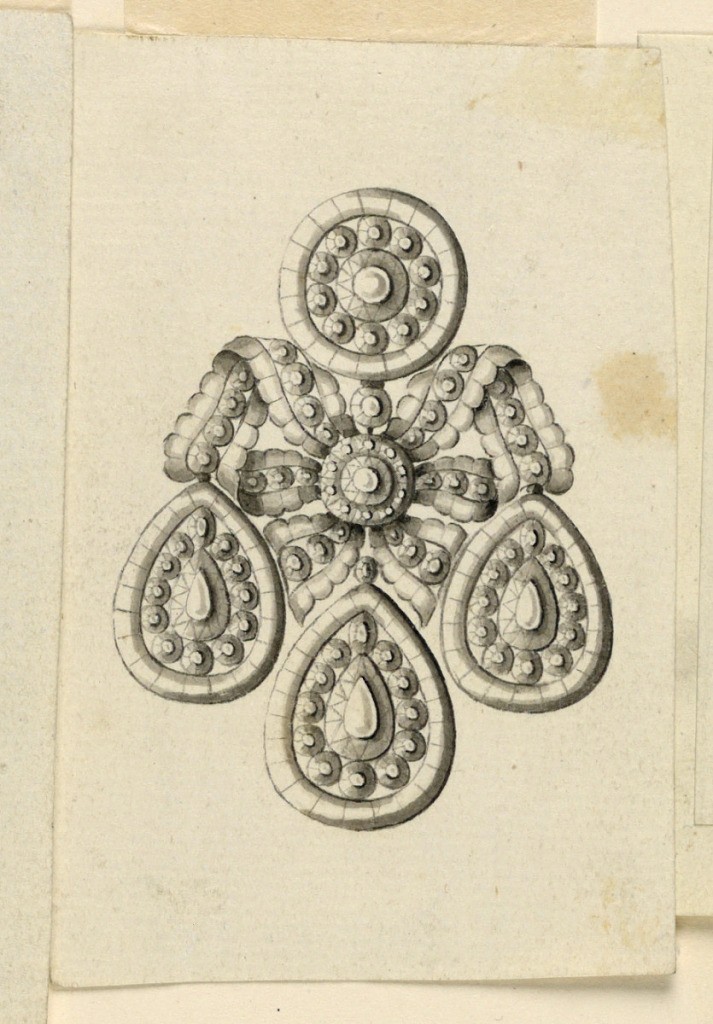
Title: Design for an Earring
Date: late 18th century
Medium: Pen and black ink, brush and gray watercolor on light green paper
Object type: Drawing
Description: Jewelry design for an earring. Design scheme similar to 1938-88-833, a disk above and three drops below, a knotted ribbon at center.